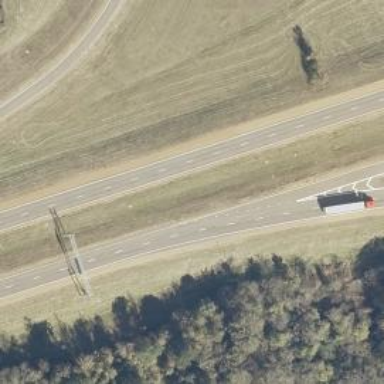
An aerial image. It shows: Asphalt trunk highway.